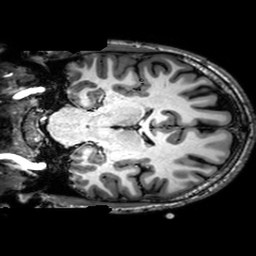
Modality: T1w
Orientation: coronal
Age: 23
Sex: male